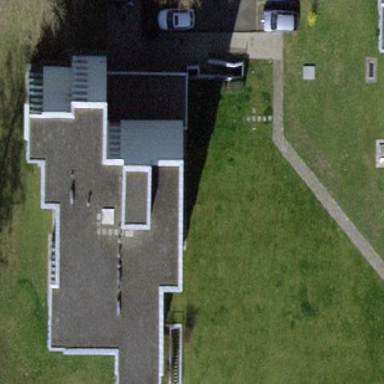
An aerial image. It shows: Flat-roofed apartment building.